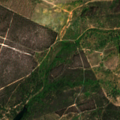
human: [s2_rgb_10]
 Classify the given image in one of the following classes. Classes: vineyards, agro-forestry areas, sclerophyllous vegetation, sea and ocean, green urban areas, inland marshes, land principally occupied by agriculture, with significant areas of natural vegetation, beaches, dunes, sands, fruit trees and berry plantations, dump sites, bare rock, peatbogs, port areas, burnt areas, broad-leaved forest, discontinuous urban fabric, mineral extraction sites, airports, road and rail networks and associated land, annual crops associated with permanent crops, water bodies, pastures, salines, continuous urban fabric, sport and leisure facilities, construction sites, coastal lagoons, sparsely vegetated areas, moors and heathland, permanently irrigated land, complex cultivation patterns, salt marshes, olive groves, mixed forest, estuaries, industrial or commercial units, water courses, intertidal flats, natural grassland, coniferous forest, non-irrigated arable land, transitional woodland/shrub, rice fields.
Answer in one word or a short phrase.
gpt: continuous urban fabric